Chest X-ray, PA view. Patient: 29 years old, sex F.
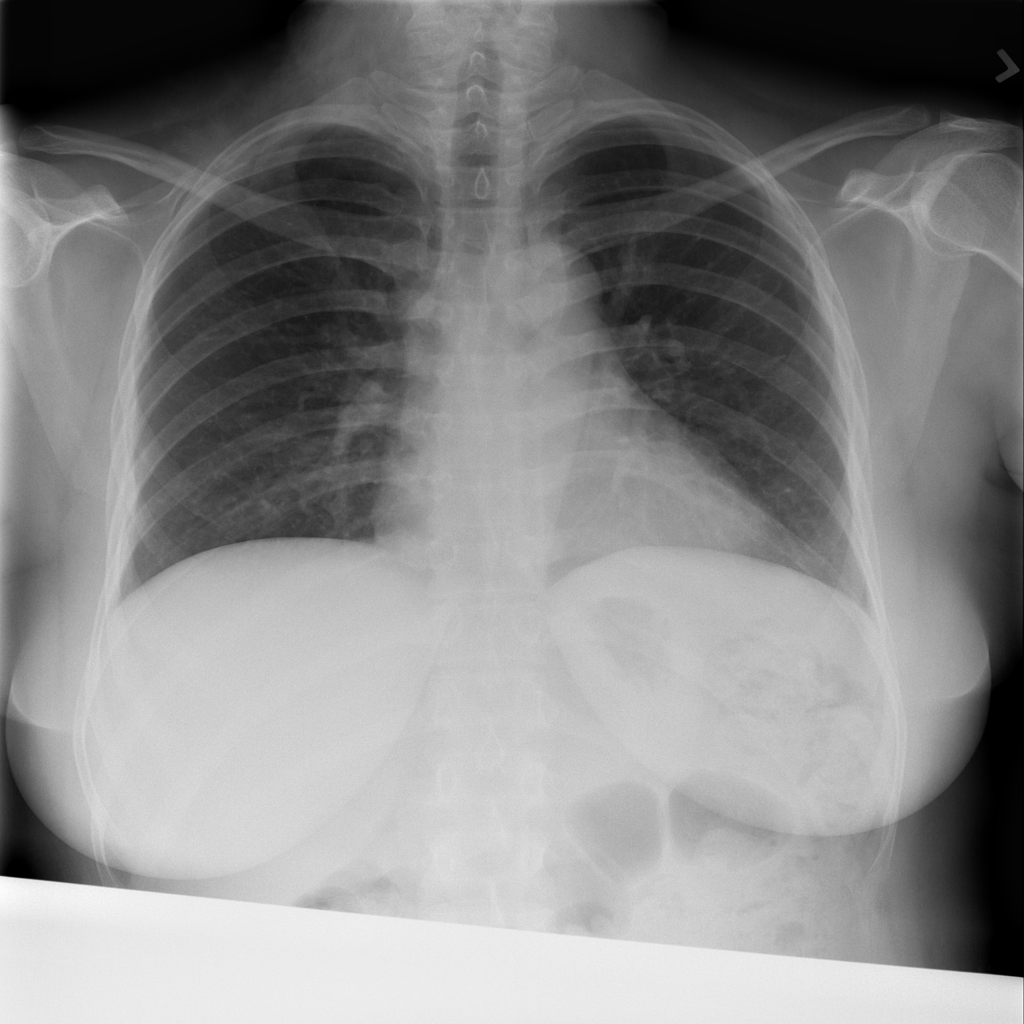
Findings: No Finding